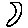
Label: moon